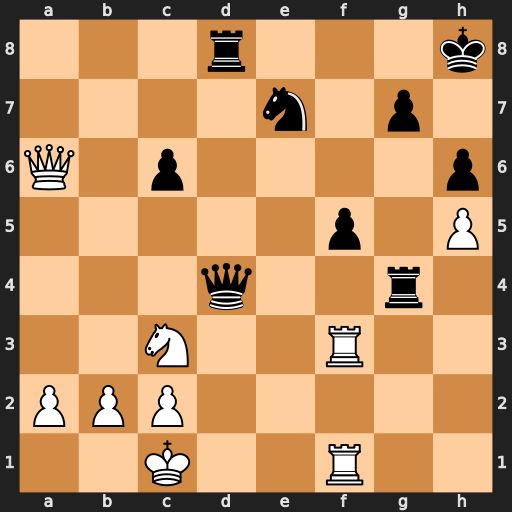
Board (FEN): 3r3k/4n1p1/Q1p4p/5p1P/3q2r1/2N2R2/PPP5/2K2R2
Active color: w
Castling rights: -
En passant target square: -
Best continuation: Rd3 Qxd3 cxd3